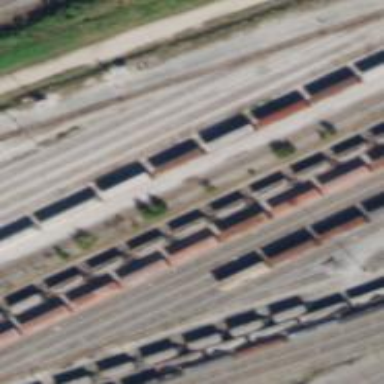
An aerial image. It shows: Railway yard used for maintenance and manifest purposes.